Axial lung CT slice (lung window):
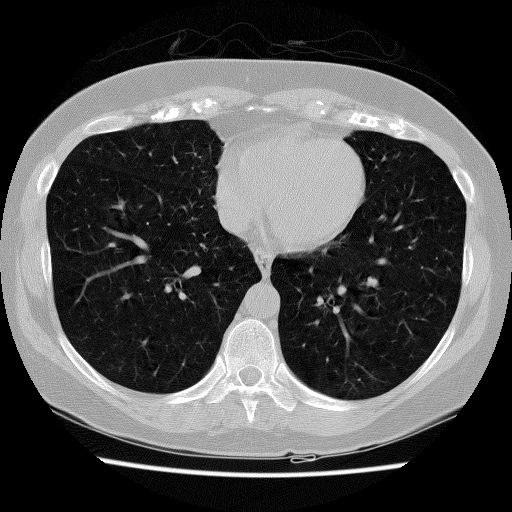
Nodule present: no